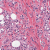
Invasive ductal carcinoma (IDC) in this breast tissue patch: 1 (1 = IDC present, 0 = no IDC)